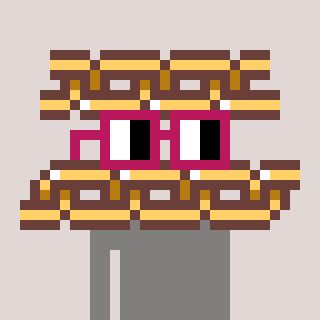
a pixel art character with square dark red glasses, a chain-shaped head and a bluegrey-colored body on a warm background